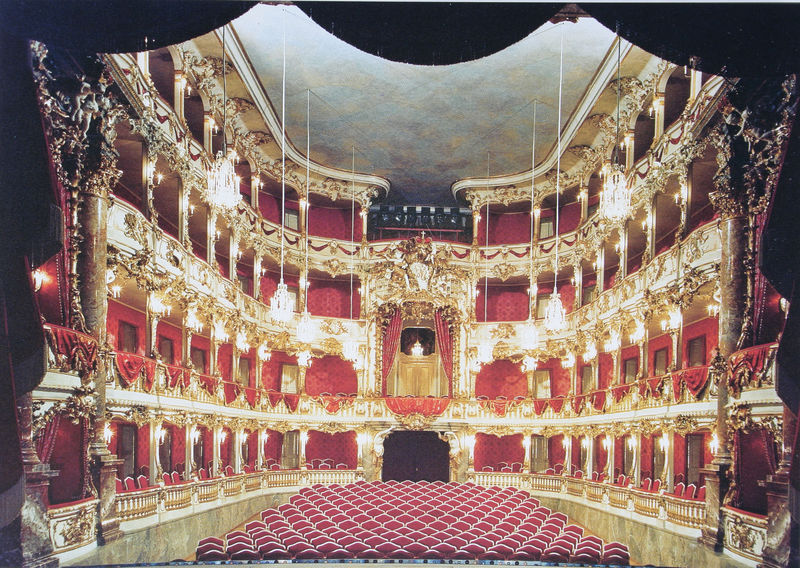
Titel: Zuschauerraum des Cuvilliéstheater nach der Restaurierung
Künstler: Francois d.Ä. Cuvilliés
Standort: München
Institution: Residenz
Schlagwörter: blau, dunkel, gemälde, himmel, schatten, weiß, gelb, ocker, grau, hell, lampen, licht, lichter, paris, schwarz, stühle, säule, säulen, tür, ölbild, blick, rot, beige, ornament, architektur, barock, samt, silber, sockel, innenraum, vorhang, öl, brüstung, gold, sessel, decke, bühne, oper, theater, frontal, rokoko, balkon, lehne, sitz, sitze, parkett, tribüne, leer, platz, auftritt, beleuchtung, empore, loge, rang, saal, lehnen, treppe, kaiser, papst, interior, theatre, vorhänge, ornamente, verzierung, kerzen, kronleuchter, leuchter, lüster, stuck, leuchten, balkone, logen, ränge, zuschauerraum, foto, fotografie, photographie, eingang, münchen, stockwerk, pracht, brokat, schnitzerei, reihen, fries, portal, sims, kerzenleuchter, gesims, bestuhlung, kino, building, etagen, ausgang, kulisse, golden, volon, prunk, geschweift, bau, verzierungen, schnitzereien, gewellt, nischen, etage, deckenmalerei, sitzreihen, prachtvoll, budapest, balustraden, plätze, staatsoper, prächtig, loggien, prunkvoll, stuhlreihen, cuvillies, draperien, kaiserloge, bühnenblick, deckenhimmel, festbeleuchtung, kron, lmpe, opulent, rng, stuckrelief, volont, farbfotografie, theaterinnenraum, cuvilliertheater, sbühnenvorhang, stuglreihen